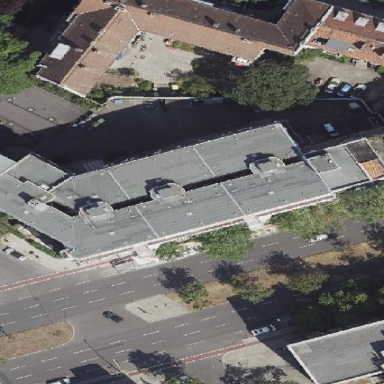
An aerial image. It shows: Apartment building with flat roof made of tar paper.